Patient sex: F
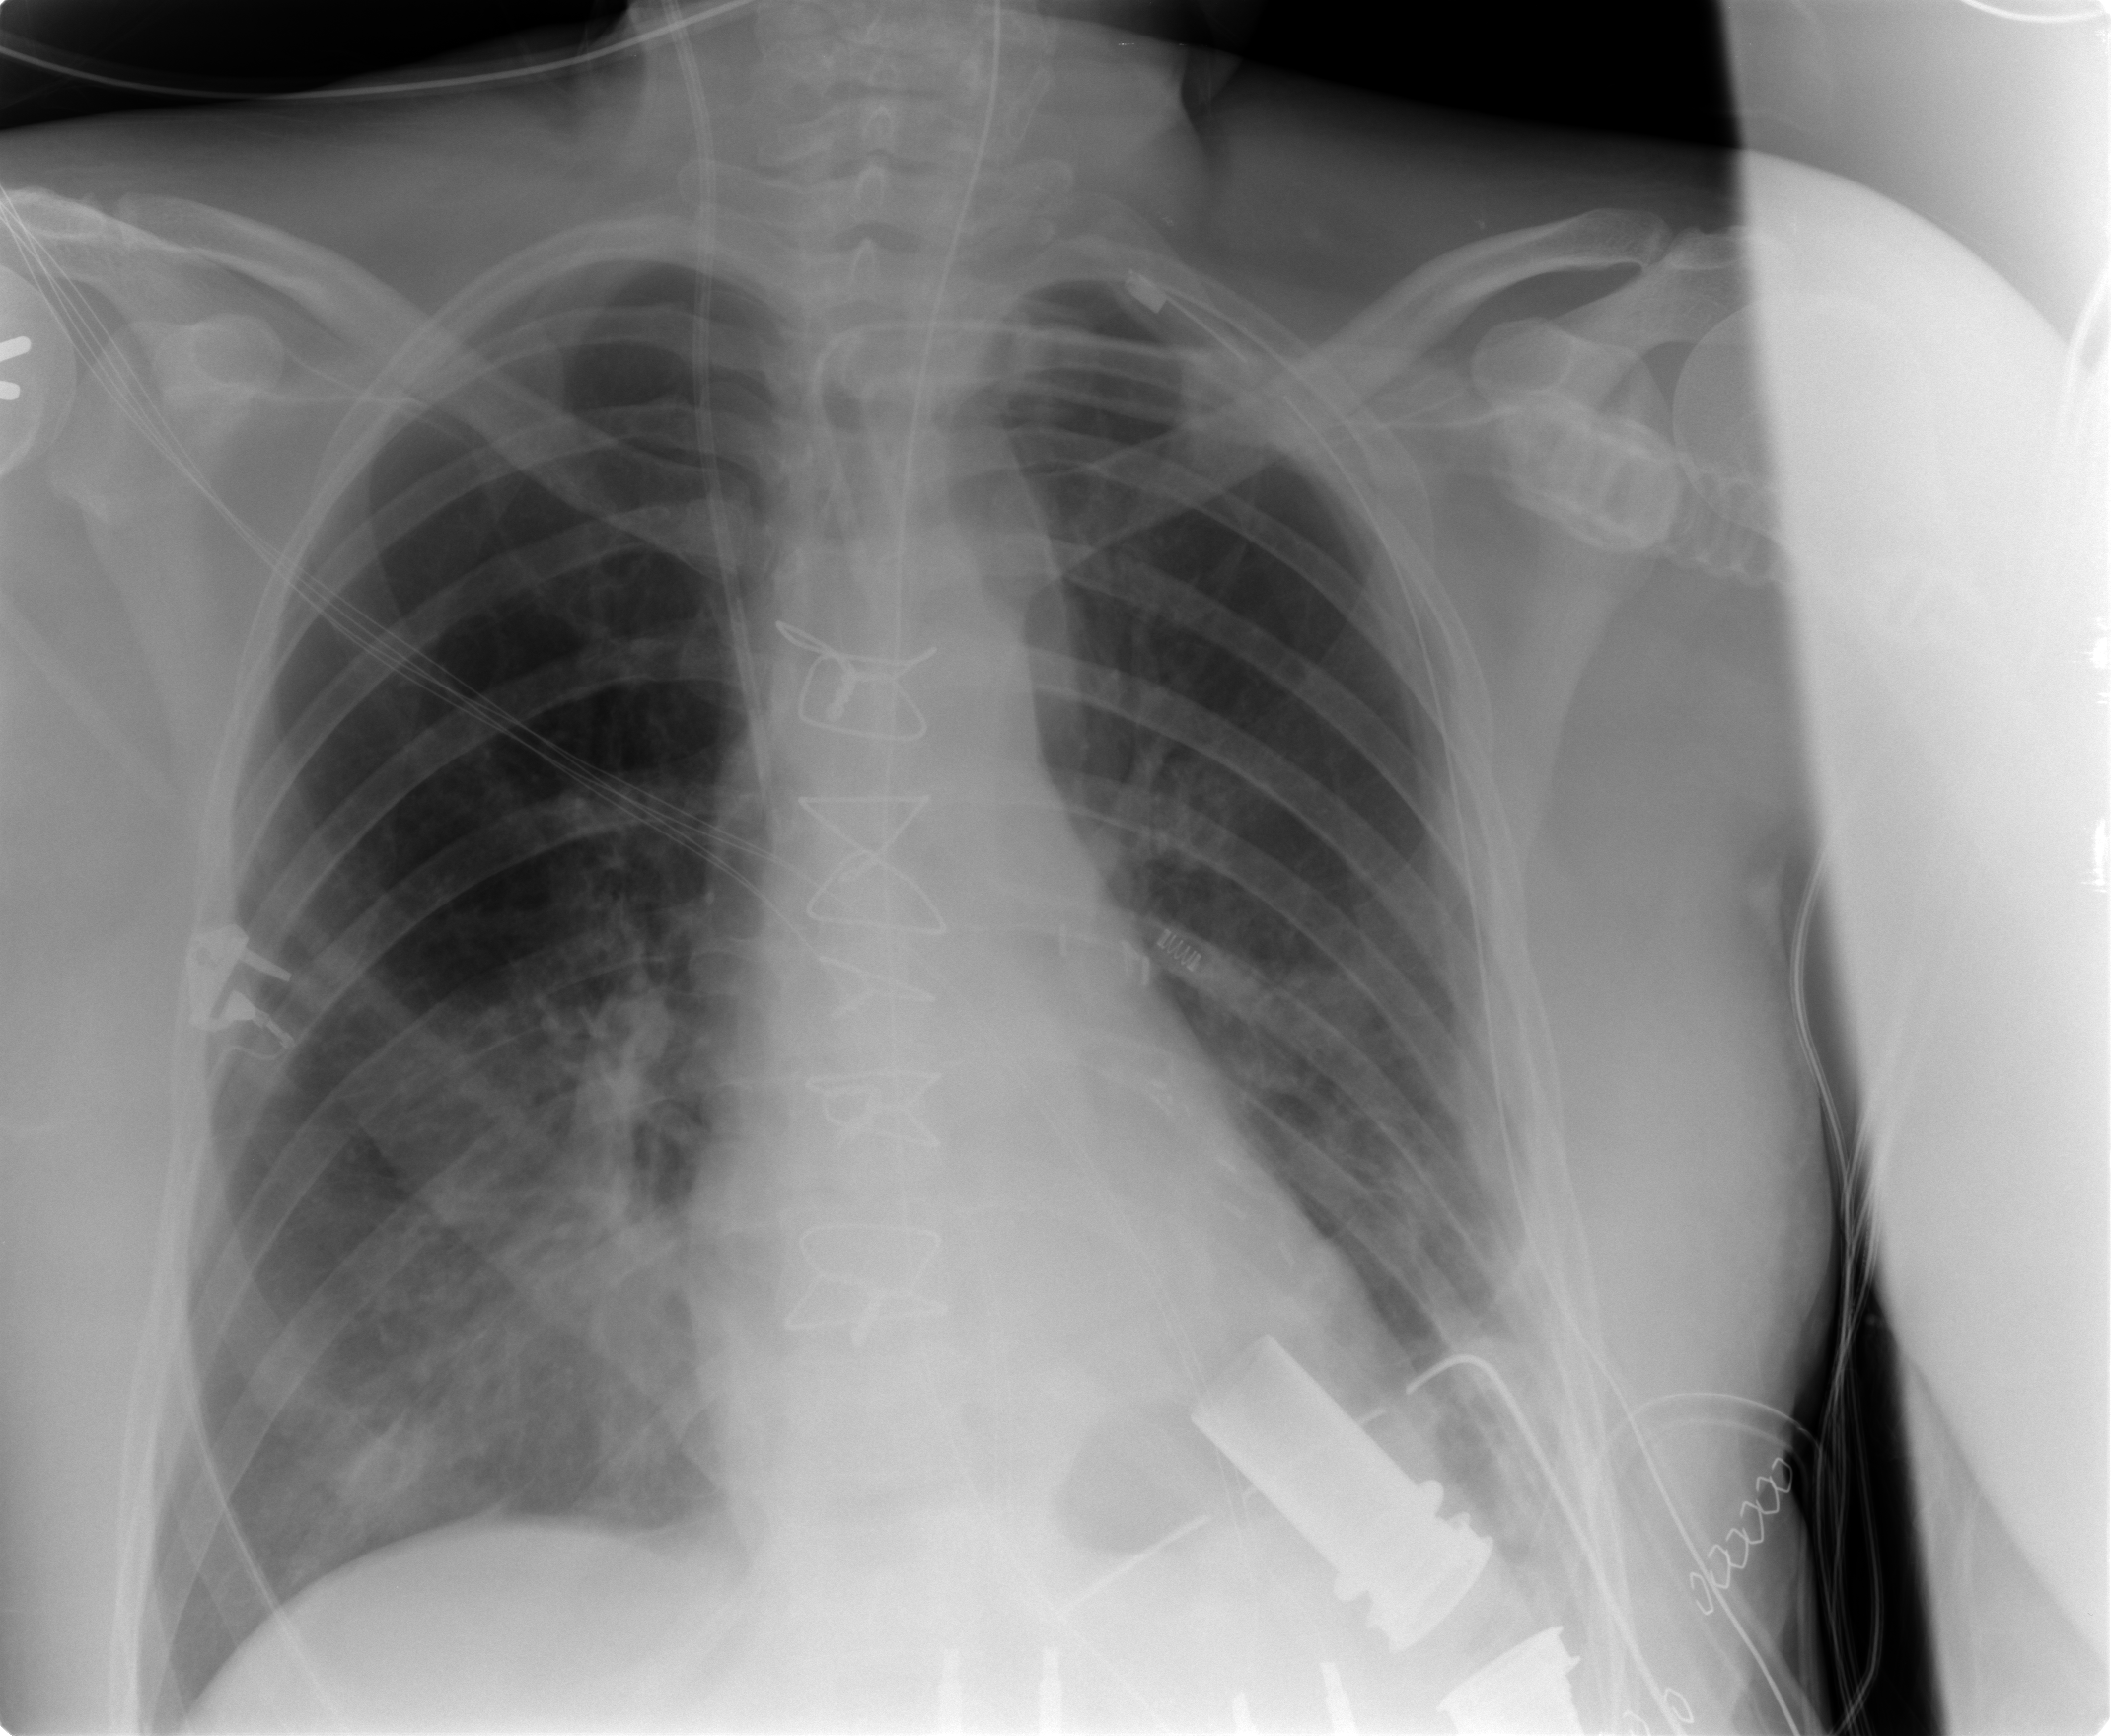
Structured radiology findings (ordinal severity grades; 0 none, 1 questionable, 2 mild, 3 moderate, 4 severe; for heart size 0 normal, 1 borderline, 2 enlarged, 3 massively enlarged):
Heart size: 0
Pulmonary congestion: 1
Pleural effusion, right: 0
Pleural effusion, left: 0
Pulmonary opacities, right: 2
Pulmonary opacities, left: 1
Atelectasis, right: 2
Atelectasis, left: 2